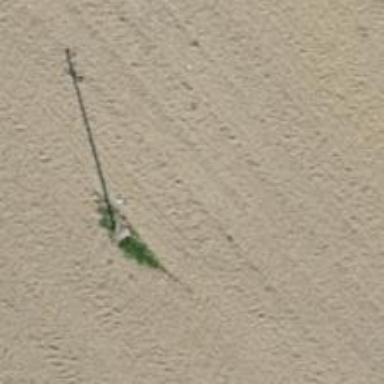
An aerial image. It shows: Power pole.